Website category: auto
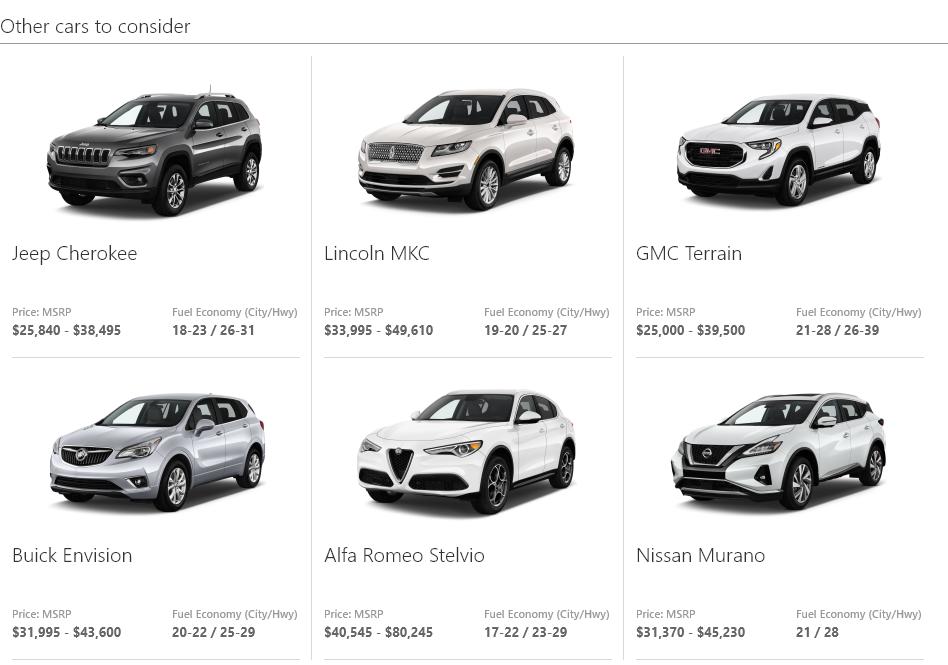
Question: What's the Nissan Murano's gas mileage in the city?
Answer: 21

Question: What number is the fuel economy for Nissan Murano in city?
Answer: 21

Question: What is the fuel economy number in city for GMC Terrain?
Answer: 21-28

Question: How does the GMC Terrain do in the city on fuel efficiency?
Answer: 21-28

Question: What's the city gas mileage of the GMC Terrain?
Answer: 21-28

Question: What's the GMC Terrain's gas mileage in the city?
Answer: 21-28

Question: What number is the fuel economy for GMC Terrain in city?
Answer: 21-28

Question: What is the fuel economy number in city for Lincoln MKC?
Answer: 19-20

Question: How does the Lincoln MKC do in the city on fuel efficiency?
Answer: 19-20

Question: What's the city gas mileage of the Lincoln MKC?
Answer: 19-20

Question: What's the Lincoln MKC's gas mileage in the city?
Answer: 19-20

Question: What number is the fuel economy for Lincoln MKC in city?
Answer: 19-20

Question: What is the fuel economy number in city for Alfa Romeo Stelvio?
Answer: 17-22

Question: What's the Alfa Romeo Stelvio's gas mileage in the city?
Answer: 17-22

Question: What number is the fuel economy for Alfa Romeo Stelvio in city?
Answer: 17-22

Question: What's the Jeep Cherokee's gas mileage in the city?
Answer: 18-23

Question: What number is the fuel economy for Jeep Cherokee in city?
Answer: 18-23

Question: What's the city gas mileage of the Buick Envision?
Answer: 20-22

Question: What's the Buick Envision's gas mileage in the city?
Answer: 20-22

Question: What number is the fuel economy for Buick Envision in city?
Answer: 20-22

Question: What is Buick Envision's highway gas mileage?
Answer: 25-29

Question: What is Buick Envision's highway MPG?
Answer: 25-29

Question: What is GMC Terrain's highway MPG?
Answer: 26-39

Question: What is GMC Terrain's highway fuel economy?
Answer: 26-39

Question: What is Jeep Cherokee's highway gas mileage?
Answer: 26-31

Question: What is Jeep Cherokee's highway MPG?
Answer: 26-31

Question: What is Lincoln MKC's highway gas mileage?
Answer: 25-27

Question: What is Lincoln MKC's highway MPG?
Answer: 25-27

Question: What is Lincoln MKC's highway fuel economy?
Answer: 25-27

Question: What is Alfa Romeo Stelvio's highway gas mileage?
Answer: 23-29

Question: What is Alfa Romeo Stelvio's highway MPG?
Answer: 23-29

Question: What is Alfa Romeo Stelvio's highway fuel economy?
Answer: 23-29

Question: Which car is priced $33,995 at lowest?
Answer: Lincoln MKC

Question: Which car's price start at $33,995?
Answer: Lincoln MKC

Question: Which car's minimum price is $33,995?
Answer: Lincoln MKC

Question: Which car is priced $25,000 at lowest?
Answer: GMC Terrain

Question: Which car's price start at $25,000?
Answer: GMC Terrain

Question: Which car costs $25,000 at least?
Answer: GMC Terrain

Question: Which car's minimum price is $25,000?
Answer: GMC Terrain

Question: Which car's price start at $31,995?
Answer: Buick Envision

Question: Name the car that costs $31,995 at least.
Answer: Buick Envision

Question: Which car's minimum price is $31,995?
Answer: Buick Envision

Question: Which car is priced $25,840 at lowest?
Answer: Jeep Cherokee

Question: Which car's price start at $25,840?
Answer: Jeep Cherokee

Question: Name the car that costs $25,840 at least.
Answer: Jeep Cherokee

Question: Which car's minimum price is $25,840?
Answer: Jeep Cherokee

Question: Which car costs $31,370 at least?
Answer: Nissan Murano

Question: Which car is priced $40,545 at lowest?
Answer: Alfa Romeo Stelvio

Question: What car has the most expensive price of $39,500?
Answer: GMC Terrain

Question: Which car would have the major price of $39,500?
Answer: GMC Terrain

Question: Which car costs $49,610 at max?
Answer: Lincoln MKC

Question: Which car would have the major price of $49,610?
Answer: Lincoln MKC

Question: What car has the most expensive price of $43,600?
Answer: Buick Envision

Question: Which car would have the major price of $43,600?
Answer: Buick Envision

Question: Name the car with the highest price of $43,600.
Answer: Buick Envision

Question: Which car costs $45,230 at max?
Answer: Nissan Murano

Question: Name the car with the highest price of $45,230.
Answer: Nissan Murano

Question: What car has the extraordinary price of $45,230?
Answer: Nissan Murano

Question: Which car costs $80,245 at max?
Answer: Alfa Romeo Stelvio

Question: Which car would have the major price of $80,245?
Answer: Alfa Romeo Stelvio

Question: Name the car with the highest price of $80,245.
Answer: Alfa Romeo Stelvio

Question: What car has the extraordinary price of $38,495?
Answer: Jeep Cherokee

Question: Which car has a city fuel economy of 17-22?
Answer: Alfa Romeo Stelvio

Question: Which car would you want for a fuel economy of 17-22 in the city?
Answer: Alfa Romeo Stelvio